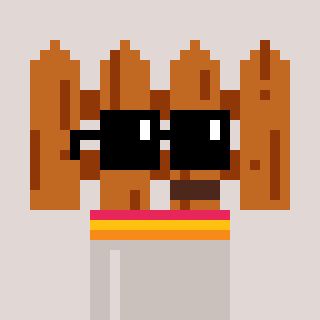
a pixel art character with square black sunglasses, a fence-shaped head and a foggrey-colored body on a warm background